Interaction volume radius: 5 \u00c5
Interaction volume height: 30 \u00c5
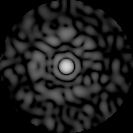
Disorder parameter: 0.8398